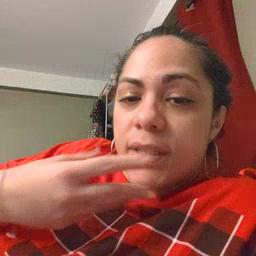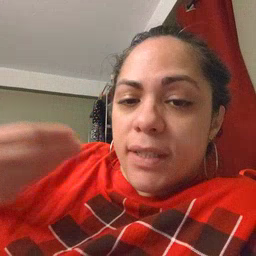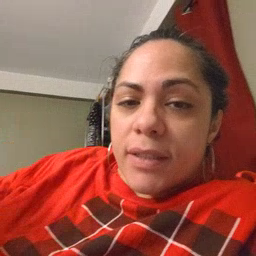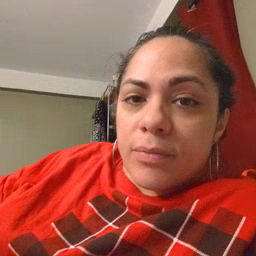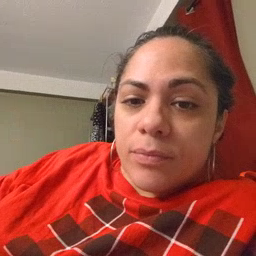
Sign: pretty